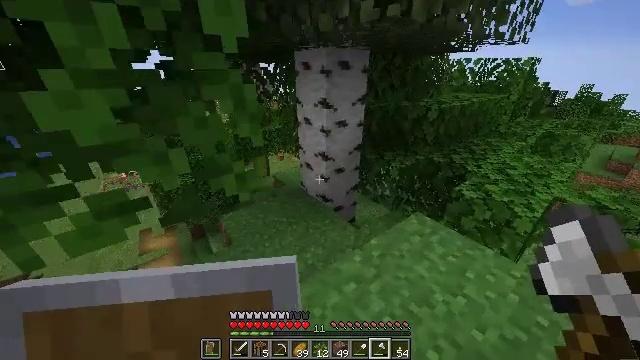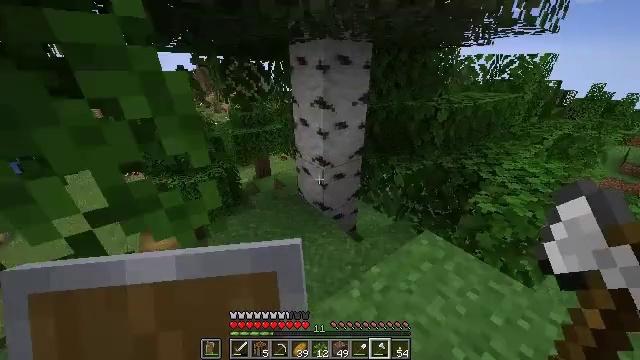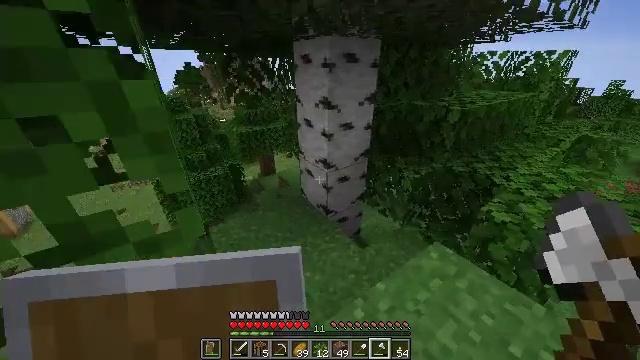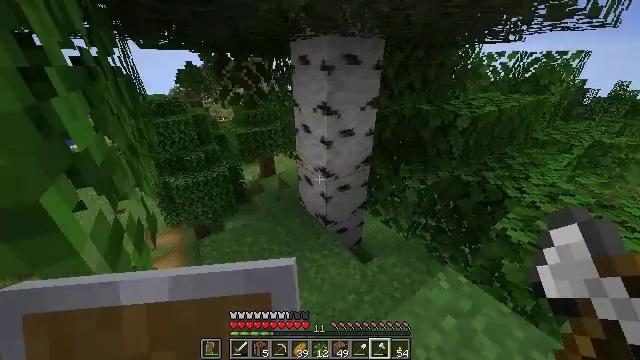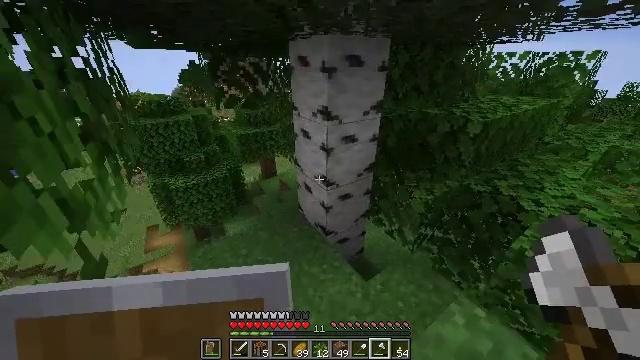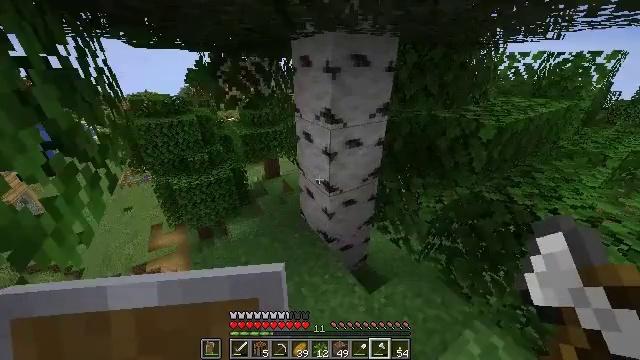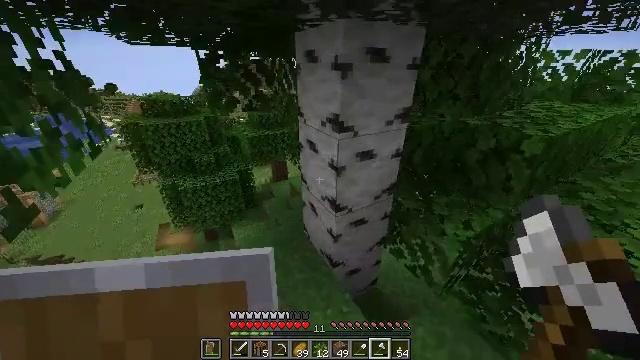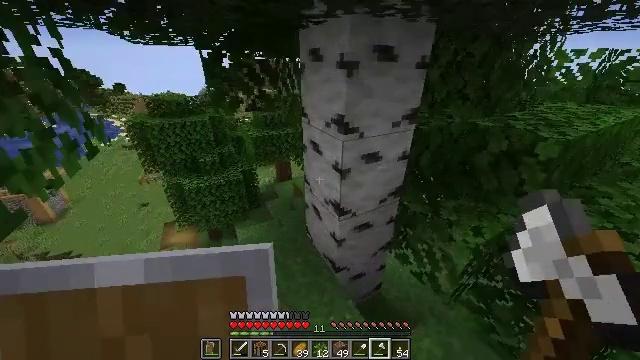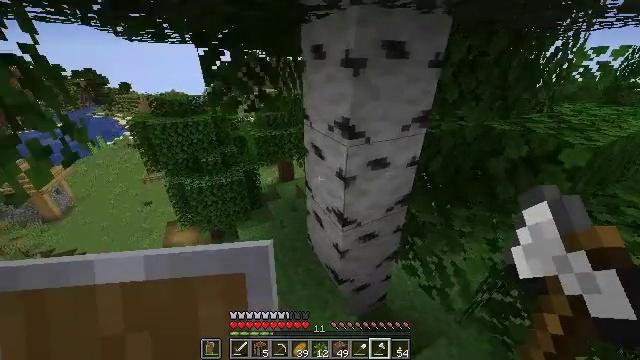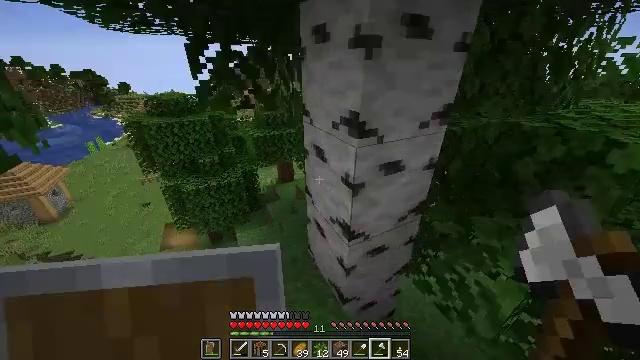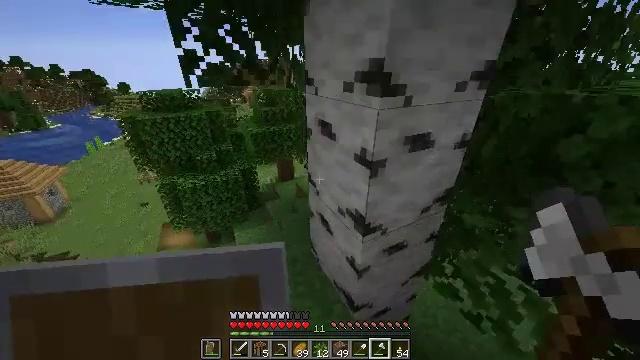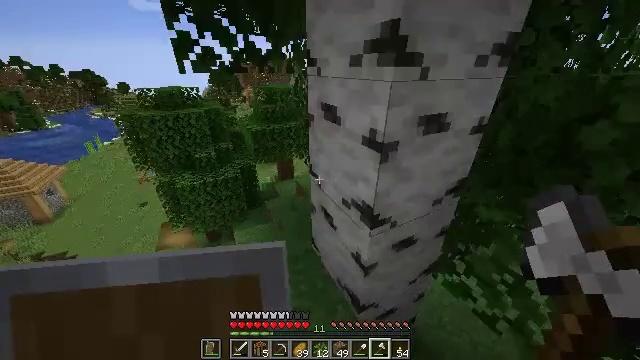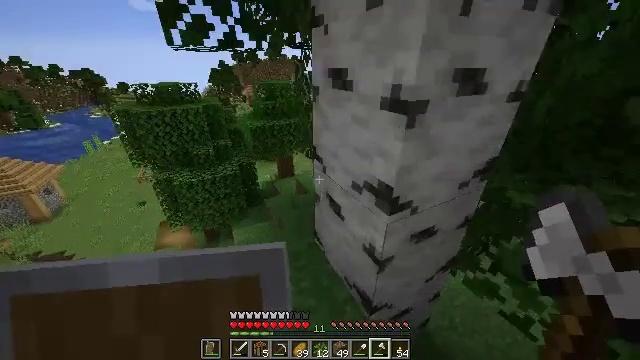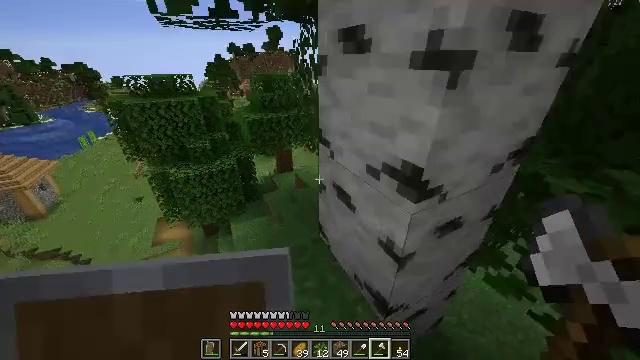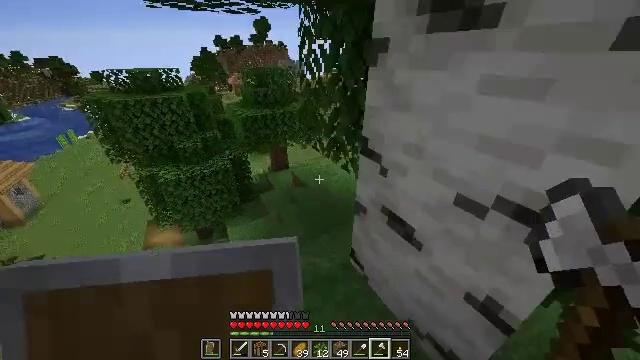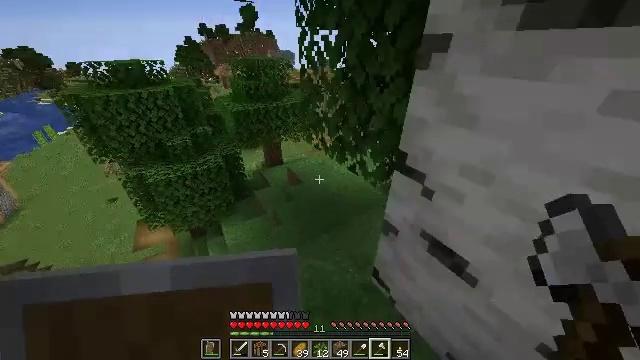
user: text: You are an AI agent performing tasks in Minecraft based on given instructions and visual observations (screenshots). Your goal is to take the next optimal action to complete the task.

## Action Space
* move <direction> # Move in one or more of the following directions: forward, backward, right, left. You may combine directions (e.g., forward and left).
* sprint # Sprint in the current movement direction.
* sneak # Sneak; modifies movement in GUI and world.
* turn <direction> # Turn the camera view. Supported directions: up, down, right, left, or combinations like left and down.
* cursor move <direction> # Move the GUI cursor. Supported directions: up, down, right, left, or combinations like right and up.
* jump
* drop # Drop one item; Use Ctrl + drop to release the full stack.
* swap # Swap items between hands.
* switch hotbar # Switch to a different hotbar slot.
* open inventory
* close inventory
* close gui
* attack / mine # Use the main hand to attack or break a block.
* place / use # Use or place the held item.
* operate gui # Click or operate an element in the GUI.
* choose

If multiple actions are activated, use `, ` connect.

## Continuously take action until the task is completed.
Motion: motion action
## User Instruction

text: Craft an oak sign from oak materials.
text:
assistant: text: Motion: move forward
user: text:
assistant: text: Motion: move forward, turn left
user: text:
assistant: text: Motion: move forward
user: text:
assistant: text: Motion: move forward
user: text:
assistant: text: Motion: move forward, turn left
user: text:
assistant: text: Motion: move forward, turn left
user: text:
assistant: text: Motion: move forward, turn left
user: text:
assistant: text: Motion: move forward
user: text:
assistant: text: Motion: move forward and move left
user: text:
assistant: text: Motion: move forward and move left
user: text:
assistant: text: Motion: move forward and move left
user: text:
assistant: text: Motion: move forward and move left
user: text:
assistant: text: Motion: move forward and move left, turn down
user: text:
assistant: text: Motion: move forward and move left, turn right and down
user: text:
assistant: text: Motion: move forward and move left, turn right and down
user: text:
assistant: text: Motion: move forward, turn right and down
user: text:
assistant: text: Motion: move forward
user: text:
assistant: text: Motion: move forward
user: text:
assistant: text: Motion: move forward
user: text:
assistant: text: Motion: move forward
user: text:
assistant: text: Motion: move forward
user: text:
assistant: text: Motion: move forward
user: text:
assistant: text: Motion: move forward
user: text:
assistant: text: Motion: move forward
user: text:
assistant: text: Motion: move forward and move left, turn right and up
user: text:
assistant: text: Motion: move forward and move left, turn right and up
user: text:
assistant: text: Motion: move forward and move left, turn right and up
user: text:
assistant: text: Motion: move forward and move left
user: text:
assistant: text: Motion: move forward and move left
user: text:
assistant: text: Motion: move forward and move left